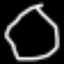
Label: octagon